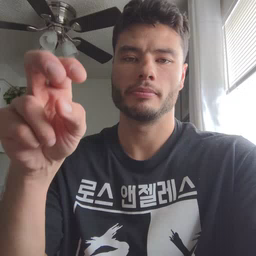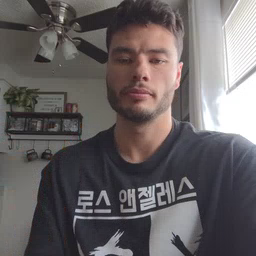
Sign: mouse